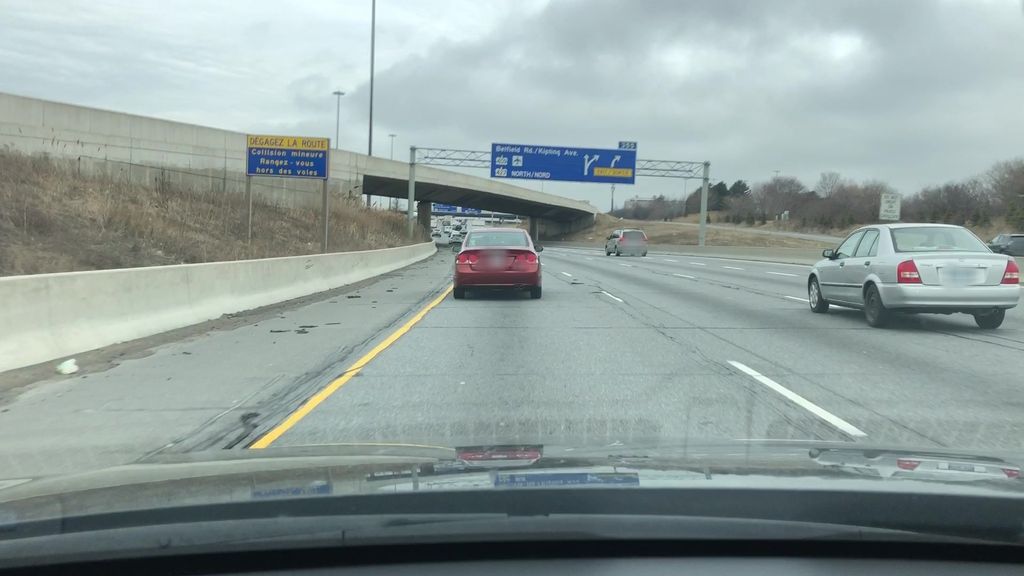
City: toronto